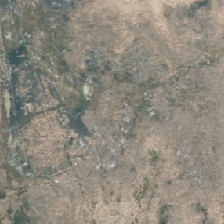
Land cover: herbaceous_freshwater_vege